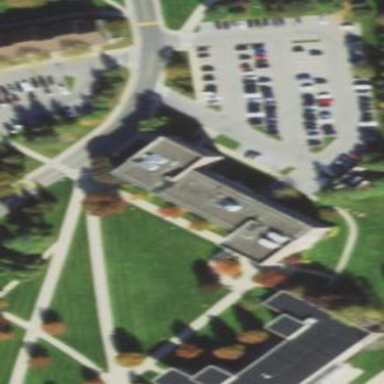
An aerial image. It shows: View of university building.